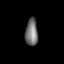
Tissue: lung
Cell type: Myeloid cells
Senescence score: 0.2136
Nuclear area (px): 335
Mean DAPI intensity: 114.054